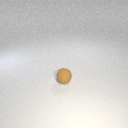
small brown rubber sphere